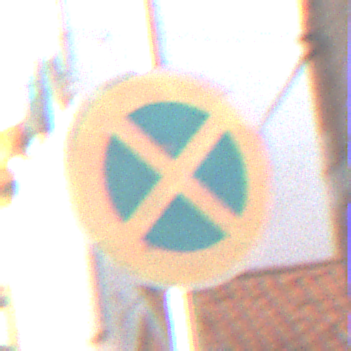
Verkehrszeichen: AbsolutesHalteverbot
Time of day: Midday
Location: Outdoor (Urban)
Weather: Clear
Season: NotSpecified
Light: Natural